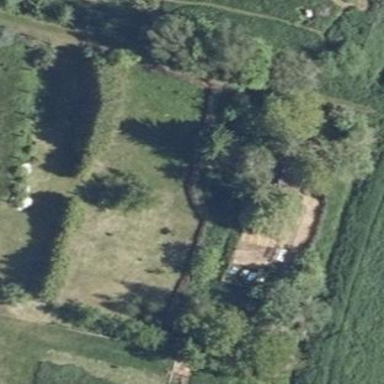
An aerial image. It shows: Garden that is leisure land.